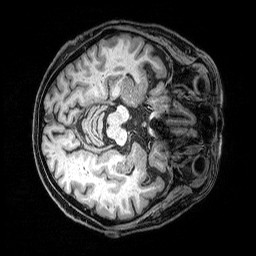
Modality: T1w
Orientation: axial
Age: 74
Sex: female
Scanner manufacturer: siemens
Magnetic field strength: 3 T
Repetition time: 2.5 s
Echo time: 0.00369 s